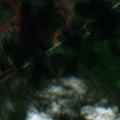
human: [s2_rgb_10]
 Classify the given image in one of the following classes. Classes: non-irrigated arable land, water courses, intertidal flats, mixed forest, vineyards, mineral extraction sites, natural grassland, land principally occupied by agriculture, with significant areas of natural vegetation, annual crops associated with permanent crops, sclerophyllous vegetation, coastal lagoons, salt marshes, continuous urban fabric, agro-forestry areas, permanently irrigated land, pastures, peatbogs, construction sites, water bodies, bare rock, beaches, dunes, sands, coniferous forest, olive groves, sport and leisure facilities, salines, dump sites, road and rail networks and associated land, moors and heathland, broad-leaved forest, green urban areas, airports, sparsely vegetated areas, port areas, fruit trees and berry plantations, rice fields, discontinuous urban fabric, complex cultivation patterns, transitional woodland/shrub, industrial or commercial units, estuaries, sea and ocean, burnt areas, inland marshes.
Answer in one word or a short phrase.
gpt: coniferous forest, mixed forest, transitional woodland/shrub, peatbogs